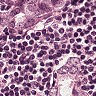
Metastatic tissue present: yes